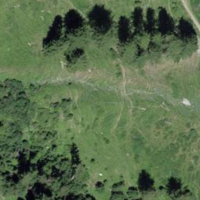
EUNIS habitat code: 26
Species observed at this site:
Marmota marmota